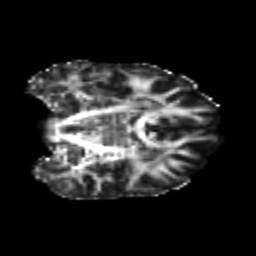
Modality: FA
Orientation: coronal
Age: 26
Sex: female
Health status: healthy
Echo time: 0.074 s